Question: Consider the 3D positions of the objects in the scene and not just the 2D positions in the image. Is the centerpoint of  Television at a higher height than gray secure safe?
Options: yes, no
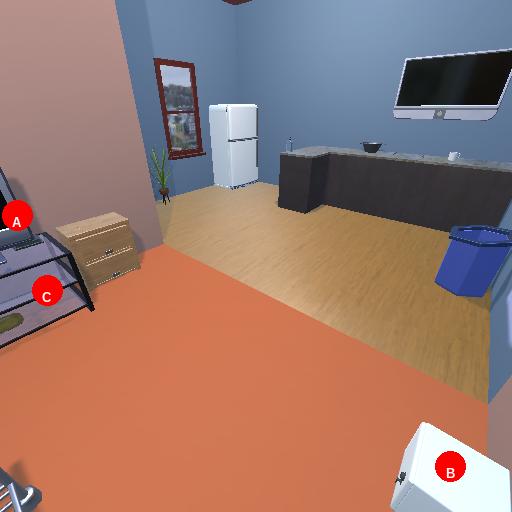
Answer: yes